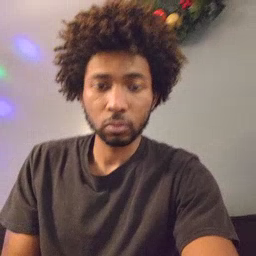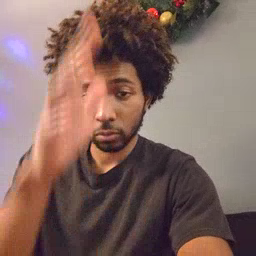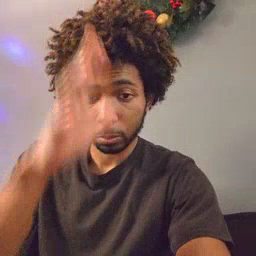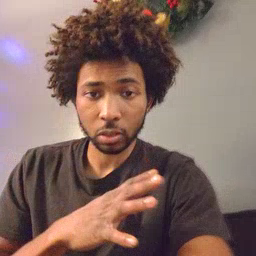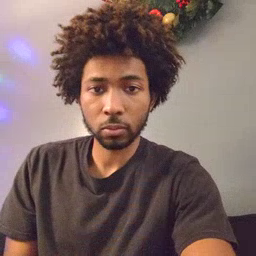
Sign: man